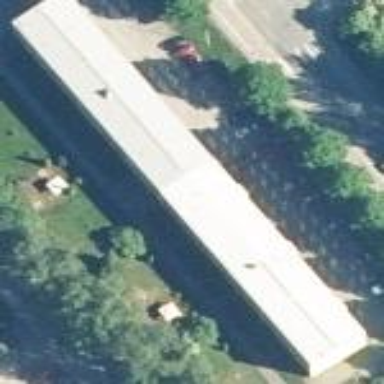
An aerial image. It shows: Gabled building with metal roof.